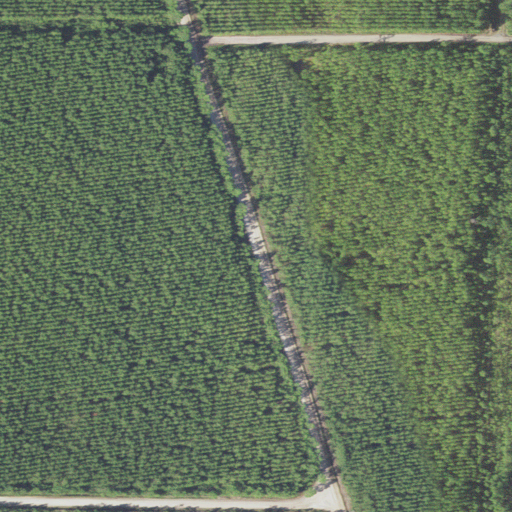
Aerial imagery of ridge(s) in North Carolina named Bee Tree Ridge containing evergreen forest, low intensity development, open development, and shrub